Aerial crown-view tile of a tropical tree (Barro Colorado Island, Panama), acquired 20250217:
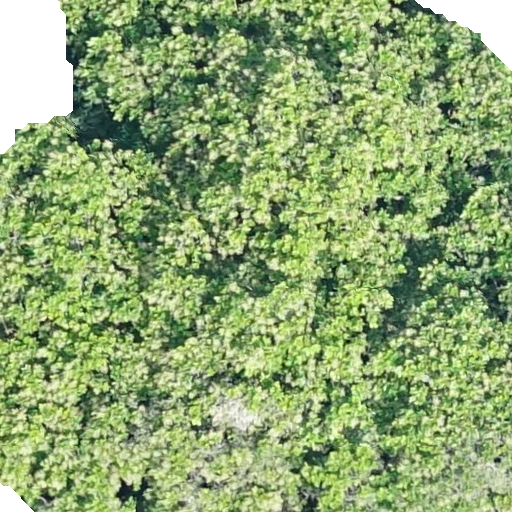
Species: Anacardium excelsum
GBIF accepted scientific name: Anacardium excelsum
Crown area: 506.901 m²